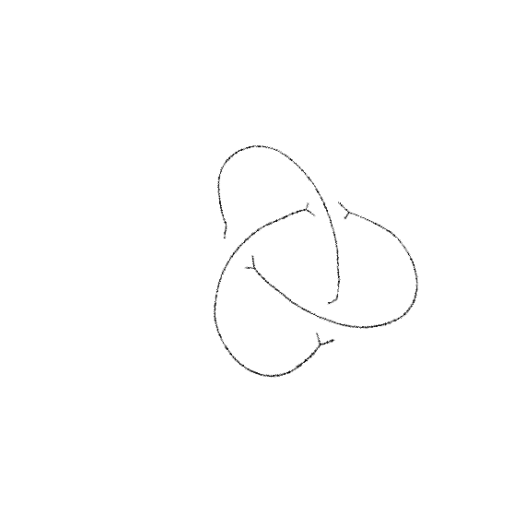
Crossing number: 3